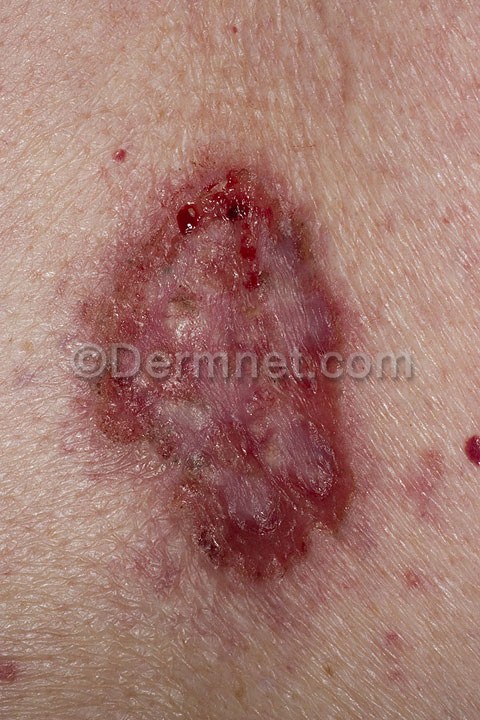
Disease: Actinic Keratosis Basal Cell Carcinoma and other Malignant Lesions